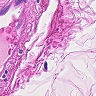
Metastatic tissue present: no